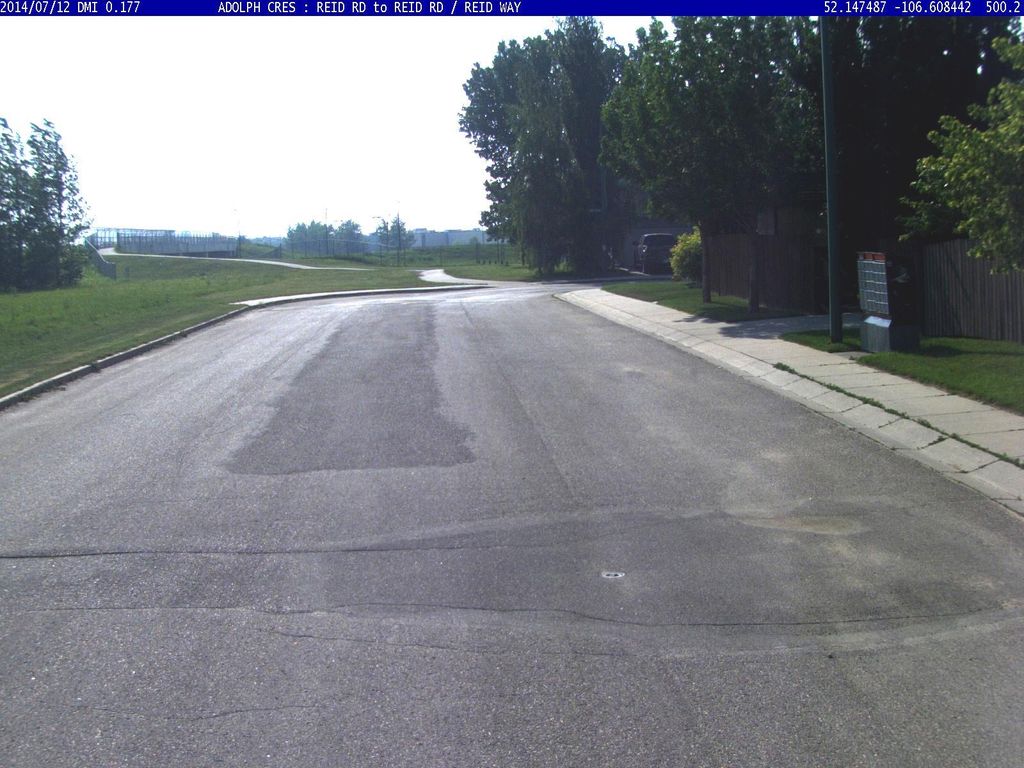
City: saskatoon